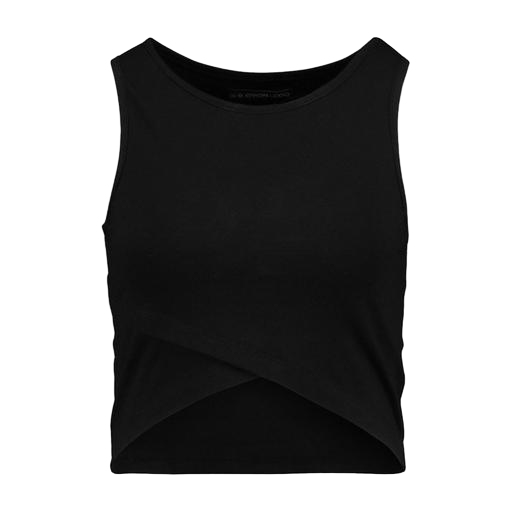
black material cross-front tank top, black cutaway cropped tank, black cross-back crop top, white background